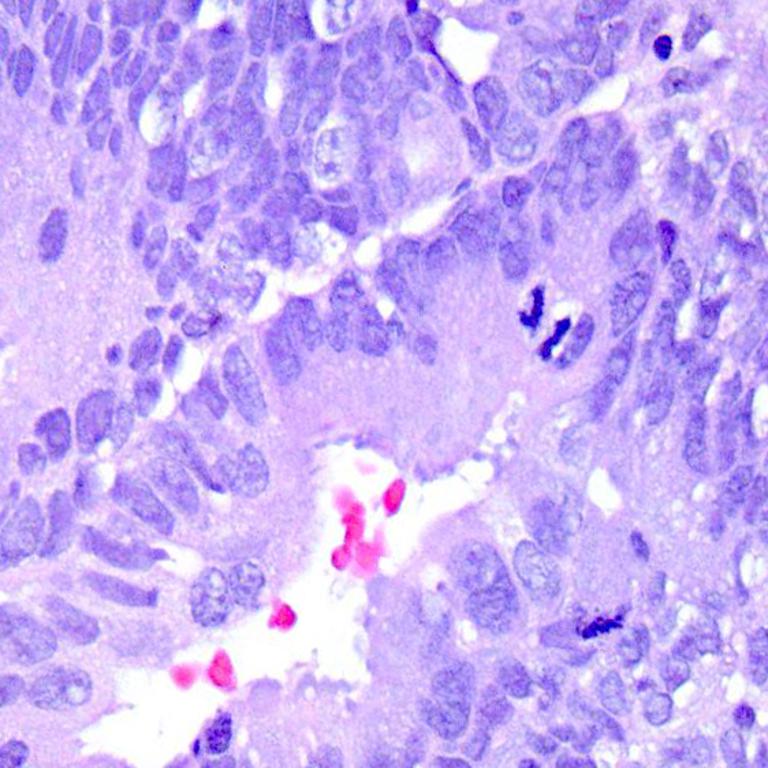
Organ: colon
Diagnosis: adenocarcinomas